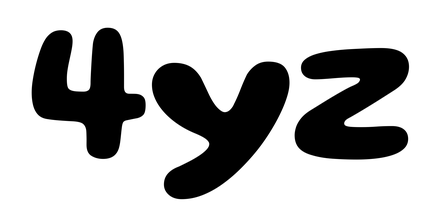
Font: Gluten_Bold